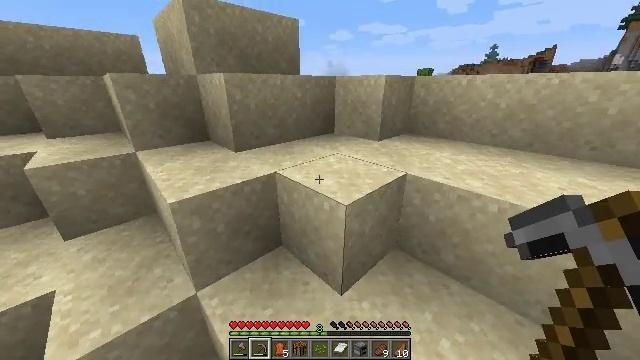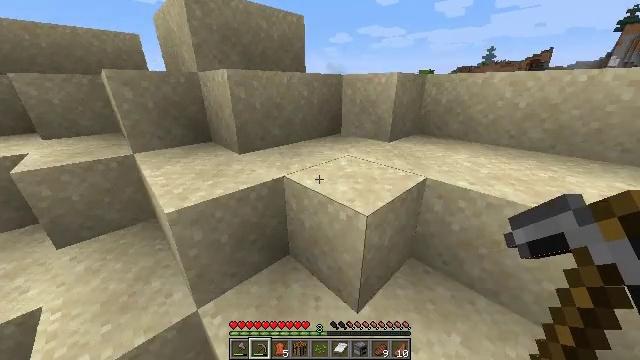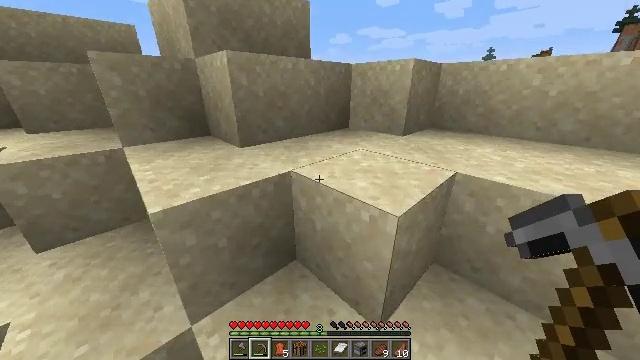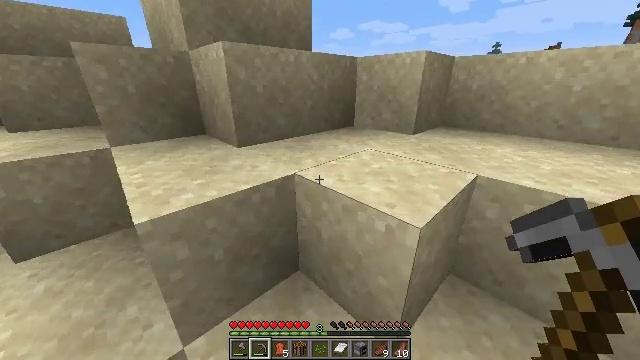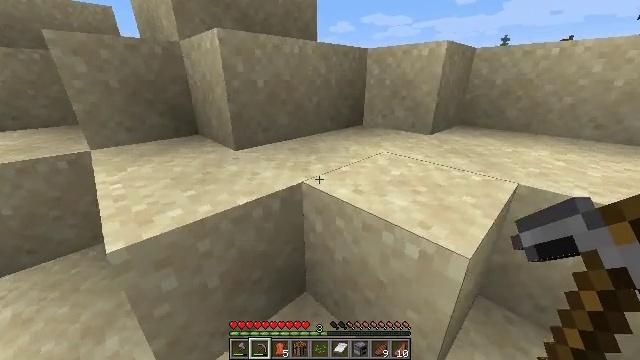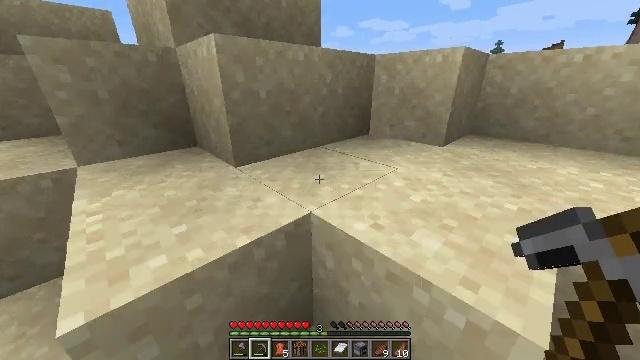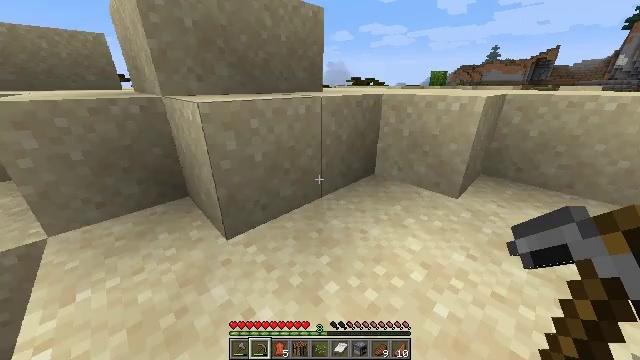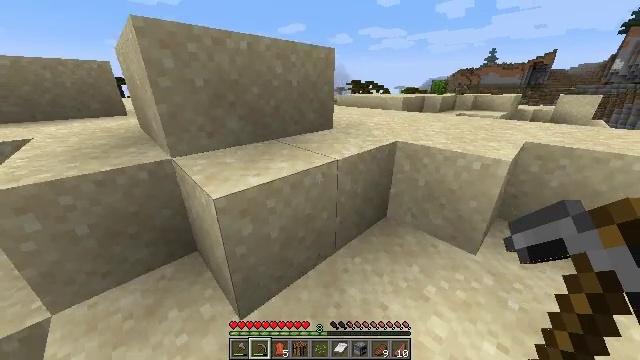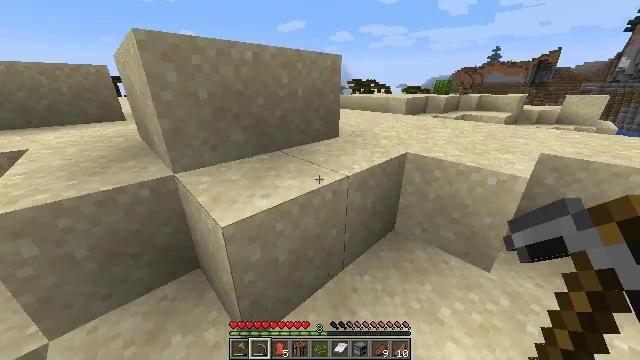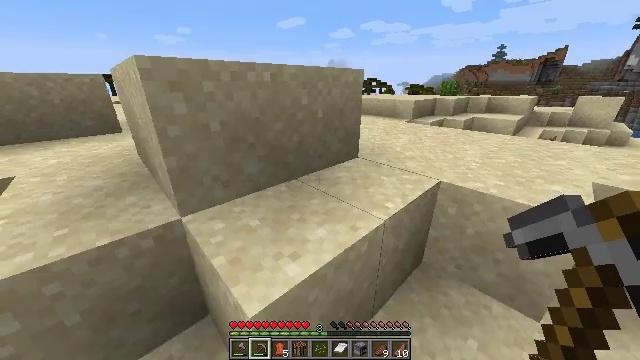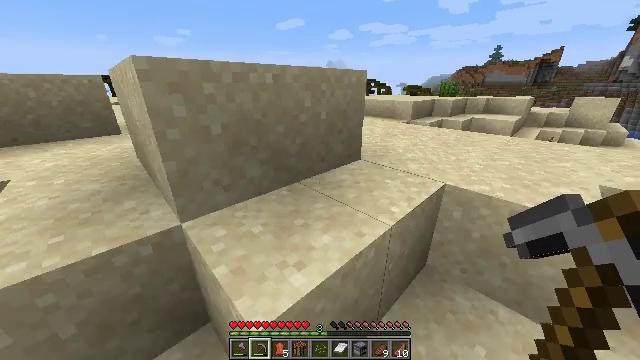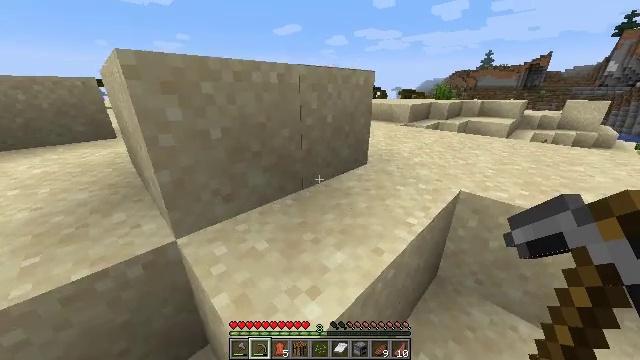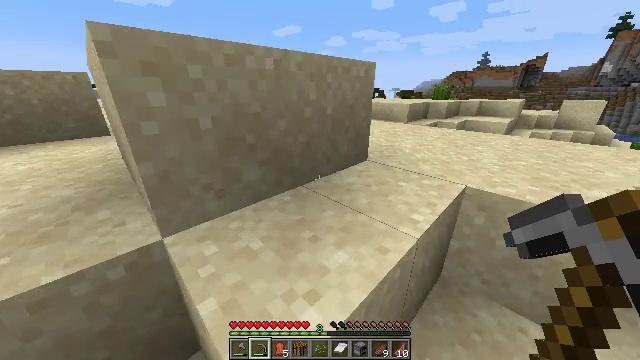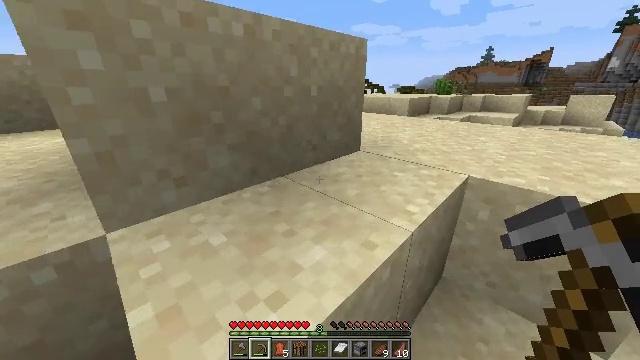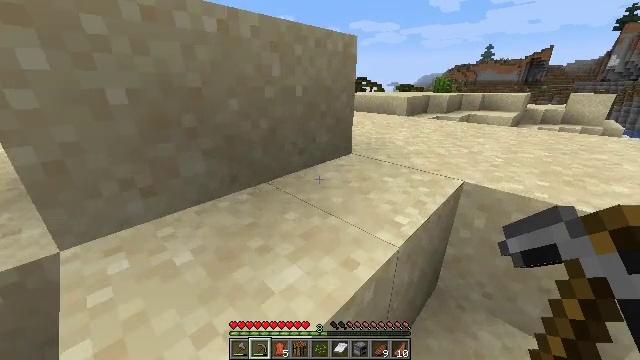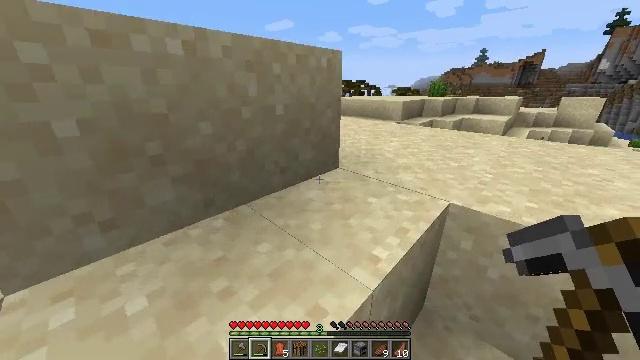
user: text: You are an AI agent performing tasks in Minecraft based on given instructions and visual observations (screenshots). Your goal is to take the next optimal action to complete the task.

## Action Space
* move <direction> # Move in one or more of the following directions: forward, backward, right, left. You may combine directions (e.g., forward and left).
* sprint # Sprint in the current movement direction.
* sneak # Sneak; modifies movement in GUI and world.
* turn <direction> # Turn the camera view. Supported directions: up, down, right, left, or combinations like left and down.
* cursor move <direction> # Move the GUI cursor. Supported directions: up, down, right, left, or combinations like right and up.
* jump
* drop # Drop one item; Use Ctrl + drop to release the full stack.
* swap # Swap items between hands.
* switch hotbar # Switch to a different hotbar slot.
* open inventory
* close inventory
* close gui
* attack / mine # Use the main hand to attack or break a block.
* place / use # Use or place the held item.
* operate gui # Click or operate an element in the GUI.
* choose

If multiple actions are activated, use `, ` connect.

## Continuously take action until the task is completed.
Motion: motion action
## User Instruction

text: Kill mobs.
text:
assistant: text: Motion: move forward, sprint, jump
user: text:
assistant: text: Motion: move forward, sprint, jump
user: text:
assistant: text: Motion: move forward, sprint, jump
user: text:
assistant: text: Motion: move forward, sprint, jump
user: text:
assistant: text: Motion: move forward, sprint, jump
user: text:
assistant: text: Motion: move forward, sprint, jump
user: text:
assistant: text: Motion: move forward, sprint, jump
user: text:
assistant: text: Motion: move forward, sprint, jump
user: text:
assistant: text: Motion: move forward, sprint, jump
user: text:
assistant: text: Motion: move forward, sprint, jump
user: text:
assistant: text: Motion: move forward, sprint, jump
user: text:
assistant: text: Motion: move forward, sprint, jump
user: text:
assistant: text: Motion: move forward and move right, sprint, jump
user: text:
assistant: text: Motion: move forward and move right, sprint, jump
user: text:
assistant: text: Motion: move forward and move right, sprint, jump
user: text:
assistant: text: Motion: move forward and move right, sprint, jump
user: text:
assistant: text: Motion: move forward and move right, sprint, jump
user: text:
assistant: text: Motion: move forward, sprint, jump
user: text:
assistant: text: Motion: move forward, sprint, jump
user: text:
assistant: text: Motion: move forward, sprint, jump
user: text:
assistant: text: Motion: move forward, sprint, turn left, jump
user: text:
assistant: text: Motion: move forward, sprint, jump
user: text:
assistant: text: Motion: move forward, sprint, jump
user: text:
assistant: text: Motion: move forward, sprint, jump
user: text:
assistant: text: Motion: move forward, sprint, jump
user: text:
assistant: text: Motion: move forward, sprint, jump
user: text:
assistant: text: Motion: move forward, sprint, jump
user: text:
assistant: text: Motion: move forward, sprint, jump
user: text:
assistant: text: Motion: move forward, sprint, turn left and down, jump
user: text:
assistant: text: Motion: move forward, sprint, turn left, jump